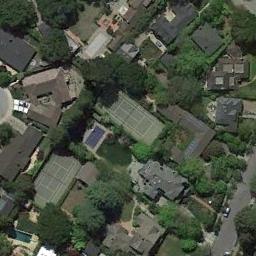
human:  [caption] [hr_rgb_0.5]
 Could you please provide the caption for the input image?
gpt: There is a small tennis court in the upper left corner .

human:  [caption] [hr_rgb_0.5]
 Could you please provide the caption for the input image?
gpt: The tennis court is on the grass next to some buildings and trees .

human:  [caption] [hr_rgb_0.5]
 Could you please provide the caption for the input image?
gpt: The tennis court was built in the middle of a residential area surrounded by trees .

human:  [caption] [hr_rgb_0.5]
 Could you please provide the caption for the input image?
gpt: Many buildings are beside the tennis courts .

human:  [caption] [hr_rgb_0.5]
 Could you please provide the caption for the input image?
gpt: There are many green trees and buildings around the tennis courts .